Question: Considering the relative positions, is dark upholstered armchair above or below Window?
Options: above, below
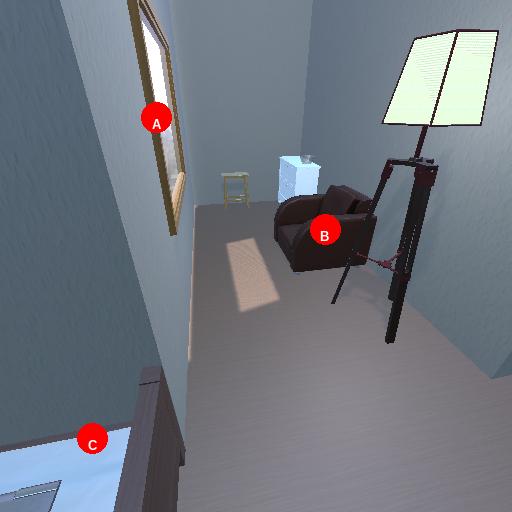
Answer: above